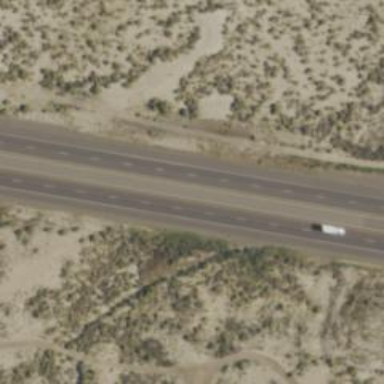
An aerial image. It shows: Asphalt trunk highway classified as expressway.